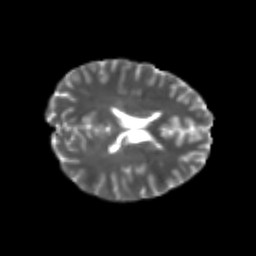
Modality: T2w
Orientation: axial
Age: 23
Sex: male
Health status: healthy
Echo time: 0.074 s